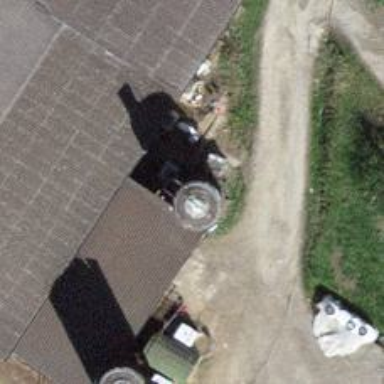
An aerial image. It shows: Silo.